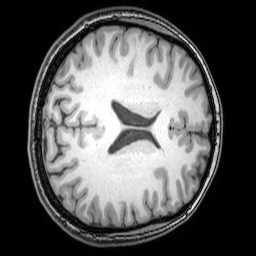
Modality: T1w
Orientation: axial
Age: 26
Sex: female
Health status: healthy
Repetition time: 0.081 s
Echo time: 0.037 s